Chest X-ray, PA view. Patient: 25 years old, sex F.
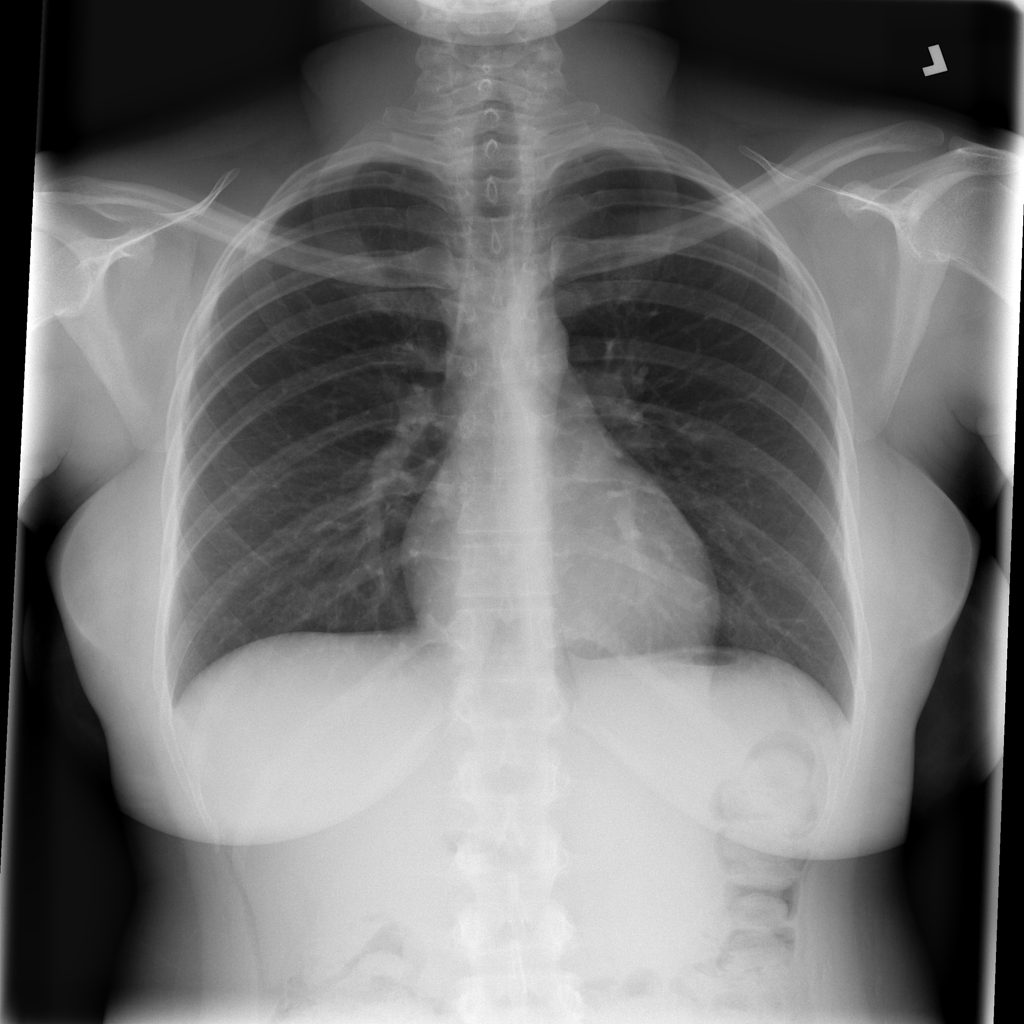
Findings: No Finding